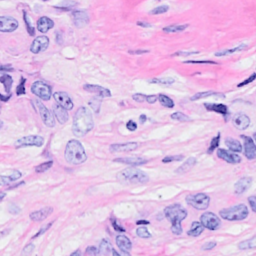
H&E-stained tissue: Breast